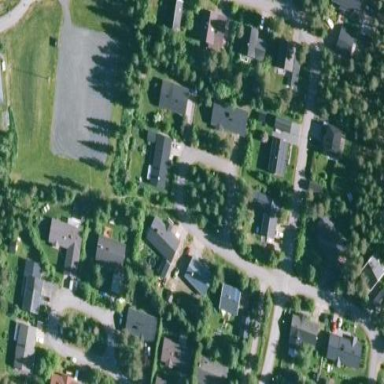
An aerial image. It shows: Residential area.